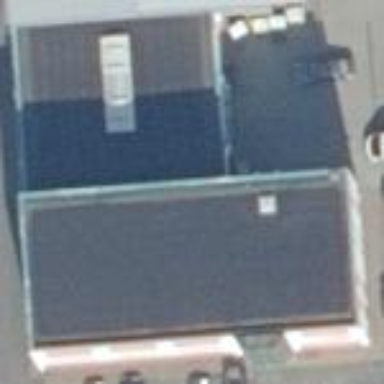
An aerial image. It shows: Commercial building.